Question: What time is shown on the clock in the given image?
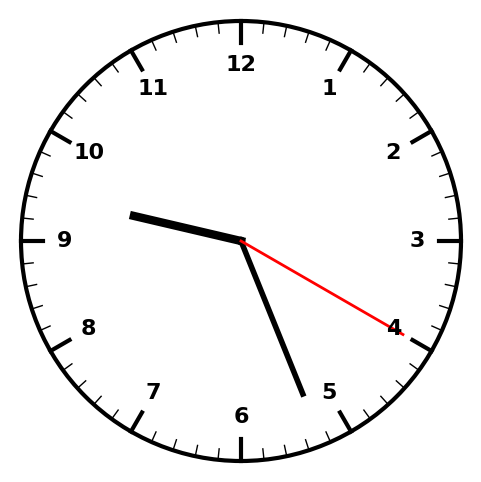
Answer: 09:26:20